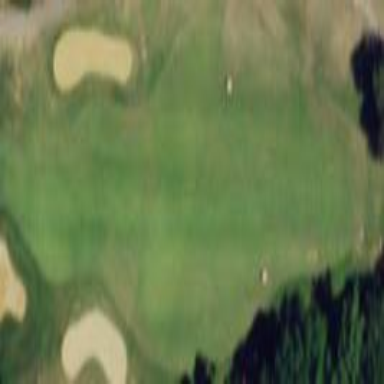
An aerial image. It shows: Grassy area designated as golf fairway.